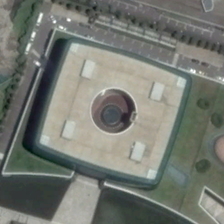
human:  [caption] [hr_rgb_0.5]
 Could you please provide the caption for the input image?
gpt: some green trees are near a square center building .

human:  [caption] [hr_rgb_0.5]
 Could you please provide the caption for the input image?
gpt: some green trees are near a square center building .

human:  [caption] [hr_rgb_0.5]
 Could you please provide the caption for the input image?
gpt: some green trees are near a square center building .

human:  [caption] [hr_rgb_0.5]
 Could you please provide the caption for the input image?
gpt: some green trees are near a square center building .

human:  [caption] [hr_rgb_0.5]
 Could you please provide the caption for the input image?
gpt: some green trees are near a square center building .